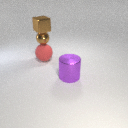
large red rubber sphere below small brown metal sphere